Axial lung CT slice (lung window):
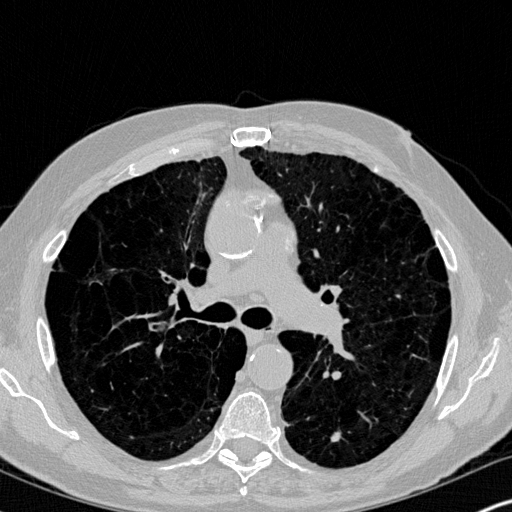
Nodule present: yes
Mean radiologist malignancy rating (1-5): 3.5